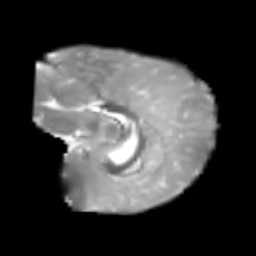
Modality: T2w
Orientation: sagittal
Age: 7
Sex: male
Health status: healthy